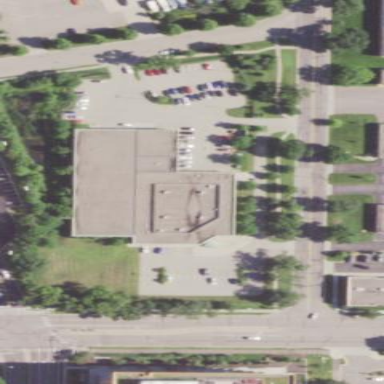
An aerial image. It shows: Building serving as post office.